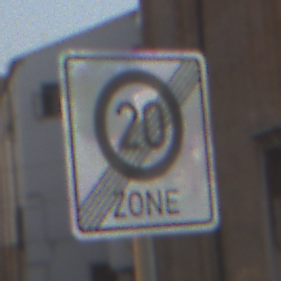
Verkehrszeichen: EndeZone20
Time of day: MorningAfternoon
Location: Outdoor (Urban)
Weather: Clear
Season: NotSpecified
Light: Natural